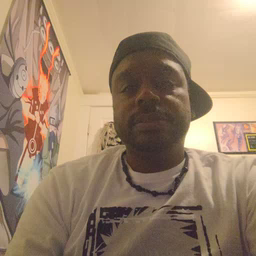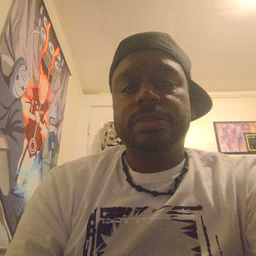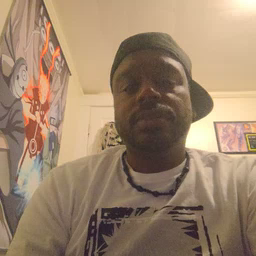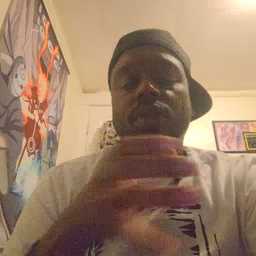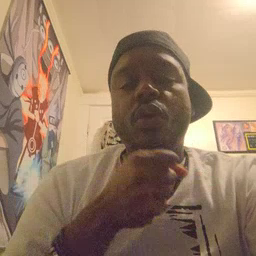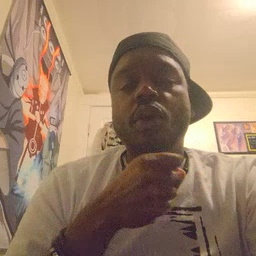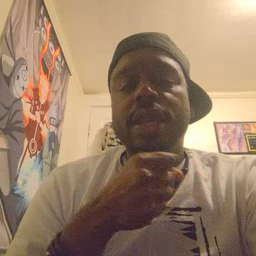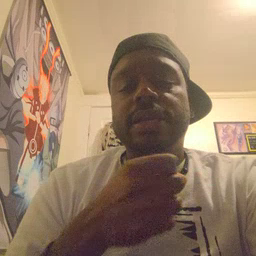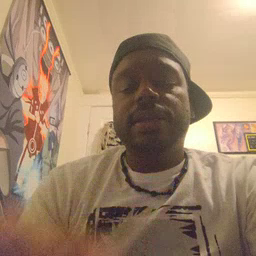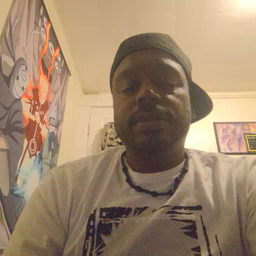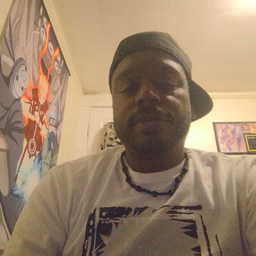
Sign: orange